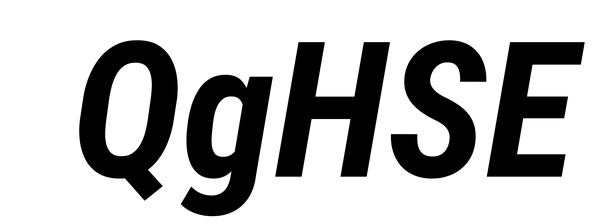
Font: Roboto-Italic_Condensed_Bold_Italic